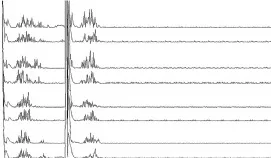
Blink reflexes of the patient following paired-pulse stimulation with different interstimulus intervals:. 160 ms.
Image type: electrography (emg)